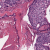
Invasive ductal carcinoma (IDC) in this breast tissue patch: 0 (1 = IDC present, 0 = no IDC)